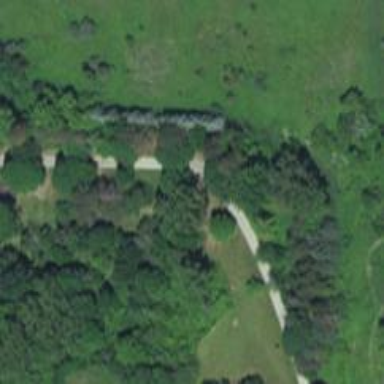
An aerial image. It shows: Driveway.